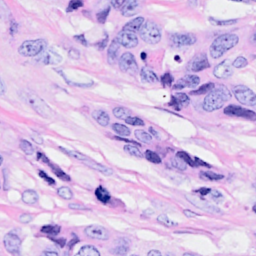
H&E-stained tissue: Breast